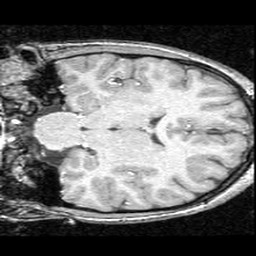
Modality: T1w
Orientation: coronal
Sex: female
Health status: ill
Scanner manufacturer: ge
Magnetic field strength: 1.5 T
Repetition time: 21 s
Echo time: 0.008 s